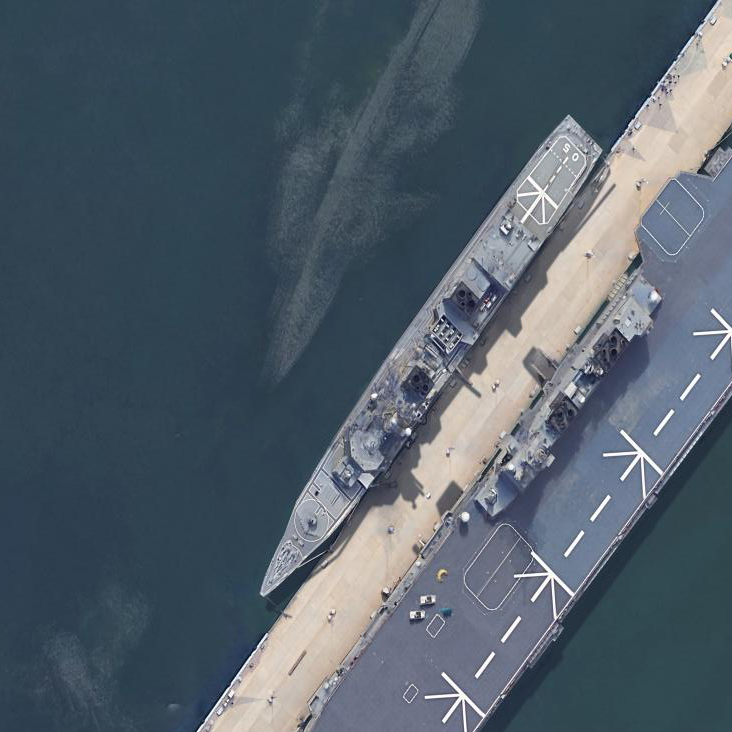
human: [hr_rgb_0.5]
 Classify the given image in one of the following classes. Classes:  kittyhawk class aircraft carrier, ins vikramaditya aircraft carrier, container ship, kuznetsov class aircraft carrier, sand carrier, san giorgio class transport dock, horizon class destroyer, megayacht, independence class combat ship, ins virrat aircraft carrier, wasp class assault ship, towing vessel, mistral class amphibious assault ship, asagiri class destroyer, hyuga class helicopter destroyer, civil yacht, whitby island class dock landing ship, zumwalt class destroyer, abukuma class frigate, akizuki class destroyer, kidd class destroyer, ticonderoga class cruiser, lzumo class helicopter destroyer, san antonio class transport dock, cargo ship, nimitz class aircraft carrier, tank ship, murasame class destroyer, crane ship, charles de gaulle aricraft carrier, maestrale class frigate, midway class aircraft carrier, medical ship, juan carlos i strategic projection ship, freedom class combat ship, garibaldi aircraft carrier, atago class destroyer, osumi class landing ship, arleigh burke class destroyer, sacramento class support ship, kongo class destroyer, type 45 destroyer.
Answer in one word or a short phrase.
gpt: Murasame class destroyer